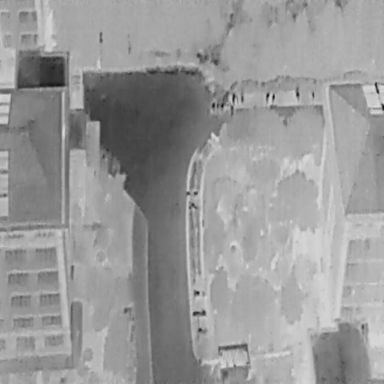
There are seven Bicycles in the infrared image.